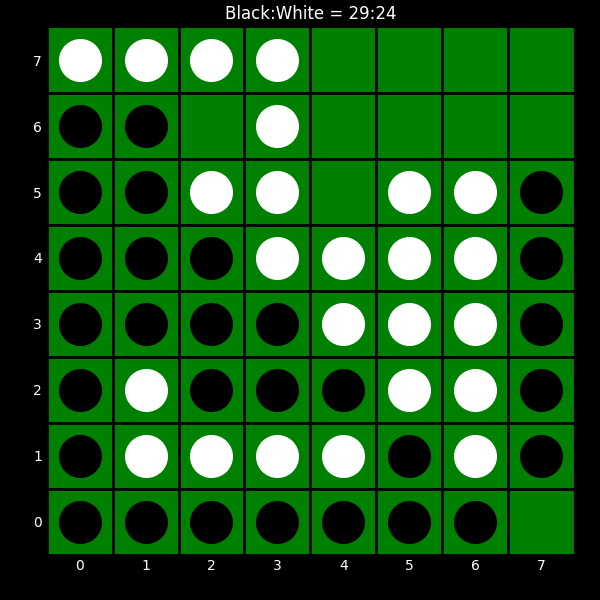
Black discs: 29
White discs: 24